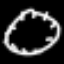
Label: clock